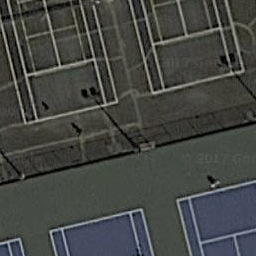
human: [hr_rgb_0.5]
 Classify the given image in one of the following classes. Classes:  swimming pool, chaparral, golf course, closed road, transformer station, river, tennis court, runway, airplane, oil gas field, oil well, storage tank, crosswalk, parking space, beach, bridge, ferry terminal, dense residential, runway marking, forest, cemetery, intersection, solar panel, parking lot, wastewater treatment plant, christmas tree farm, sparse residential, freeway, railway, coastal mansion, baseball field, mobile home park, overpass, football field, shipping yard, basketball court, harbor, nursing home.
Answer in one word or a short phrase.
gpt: tennis court